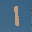
Label: 1